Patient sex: M
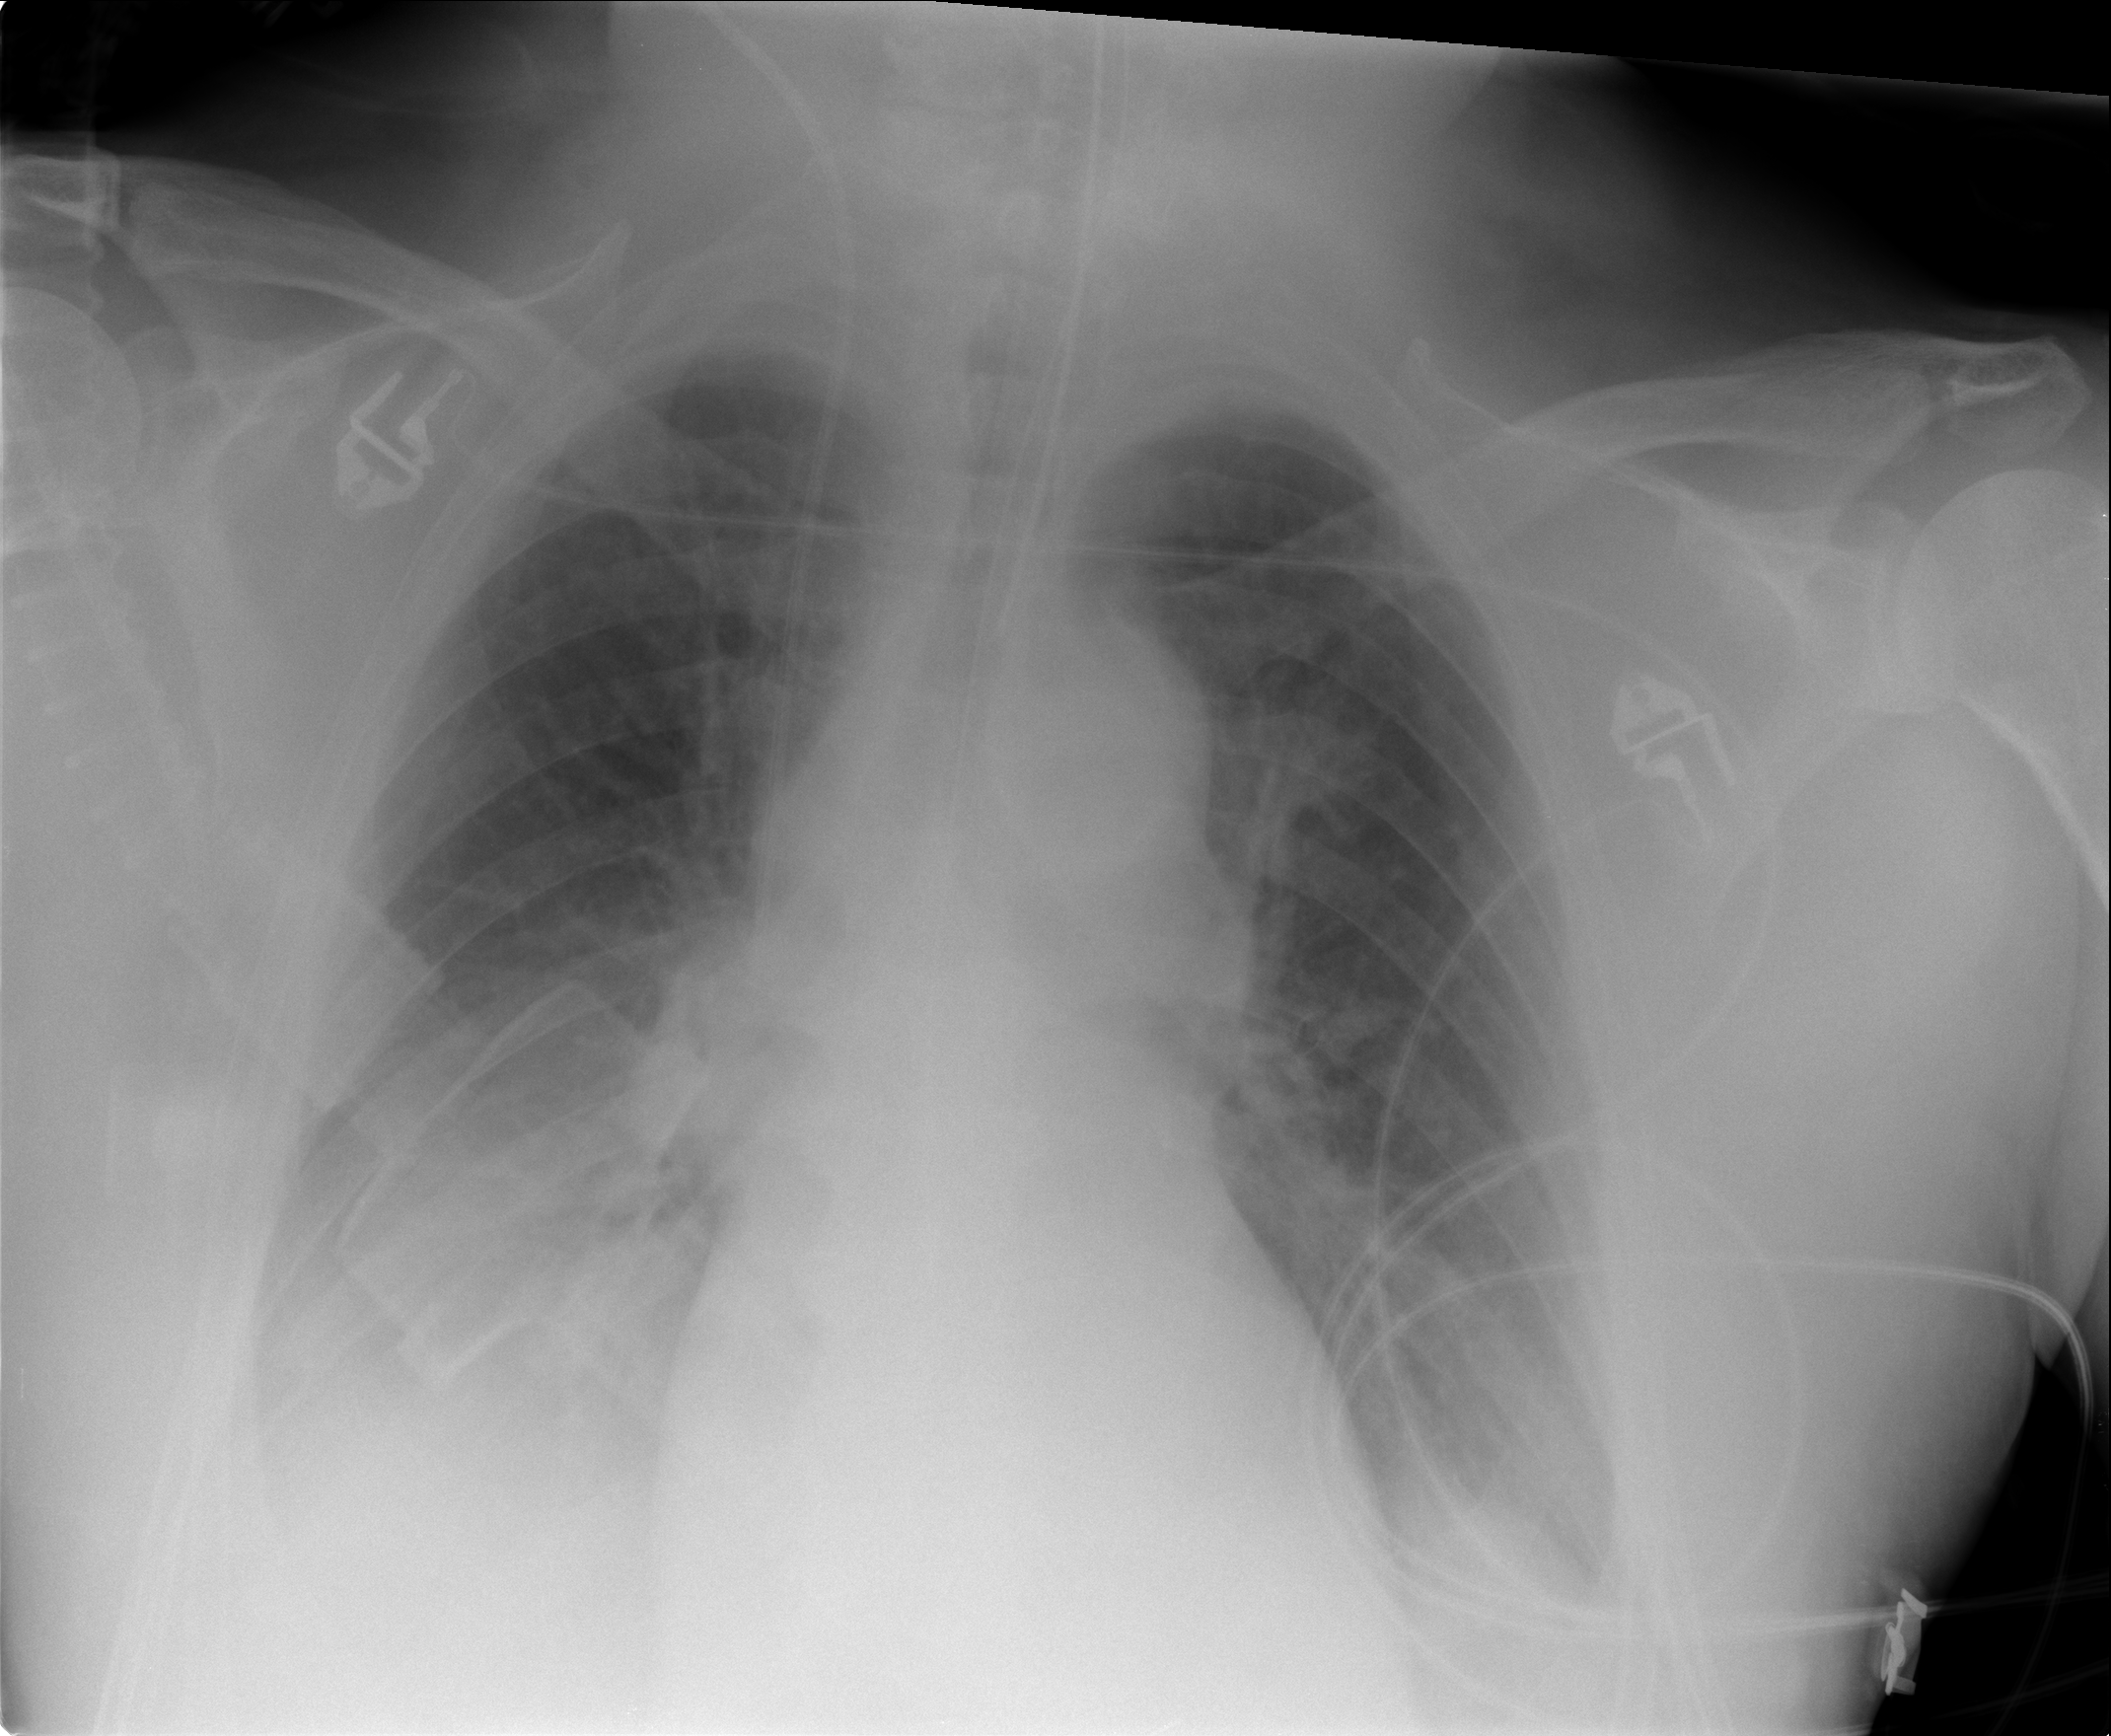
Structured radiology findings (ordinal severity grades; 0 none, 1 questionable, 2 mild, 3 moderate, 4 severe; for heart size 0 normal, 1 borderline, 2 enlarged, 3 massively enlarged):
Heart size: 0
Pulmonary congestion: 2
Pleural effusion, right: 3
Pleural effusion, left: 2
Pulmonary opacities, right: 1
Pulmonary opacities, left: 0
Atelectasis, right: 2
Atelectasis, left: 1